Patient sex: M
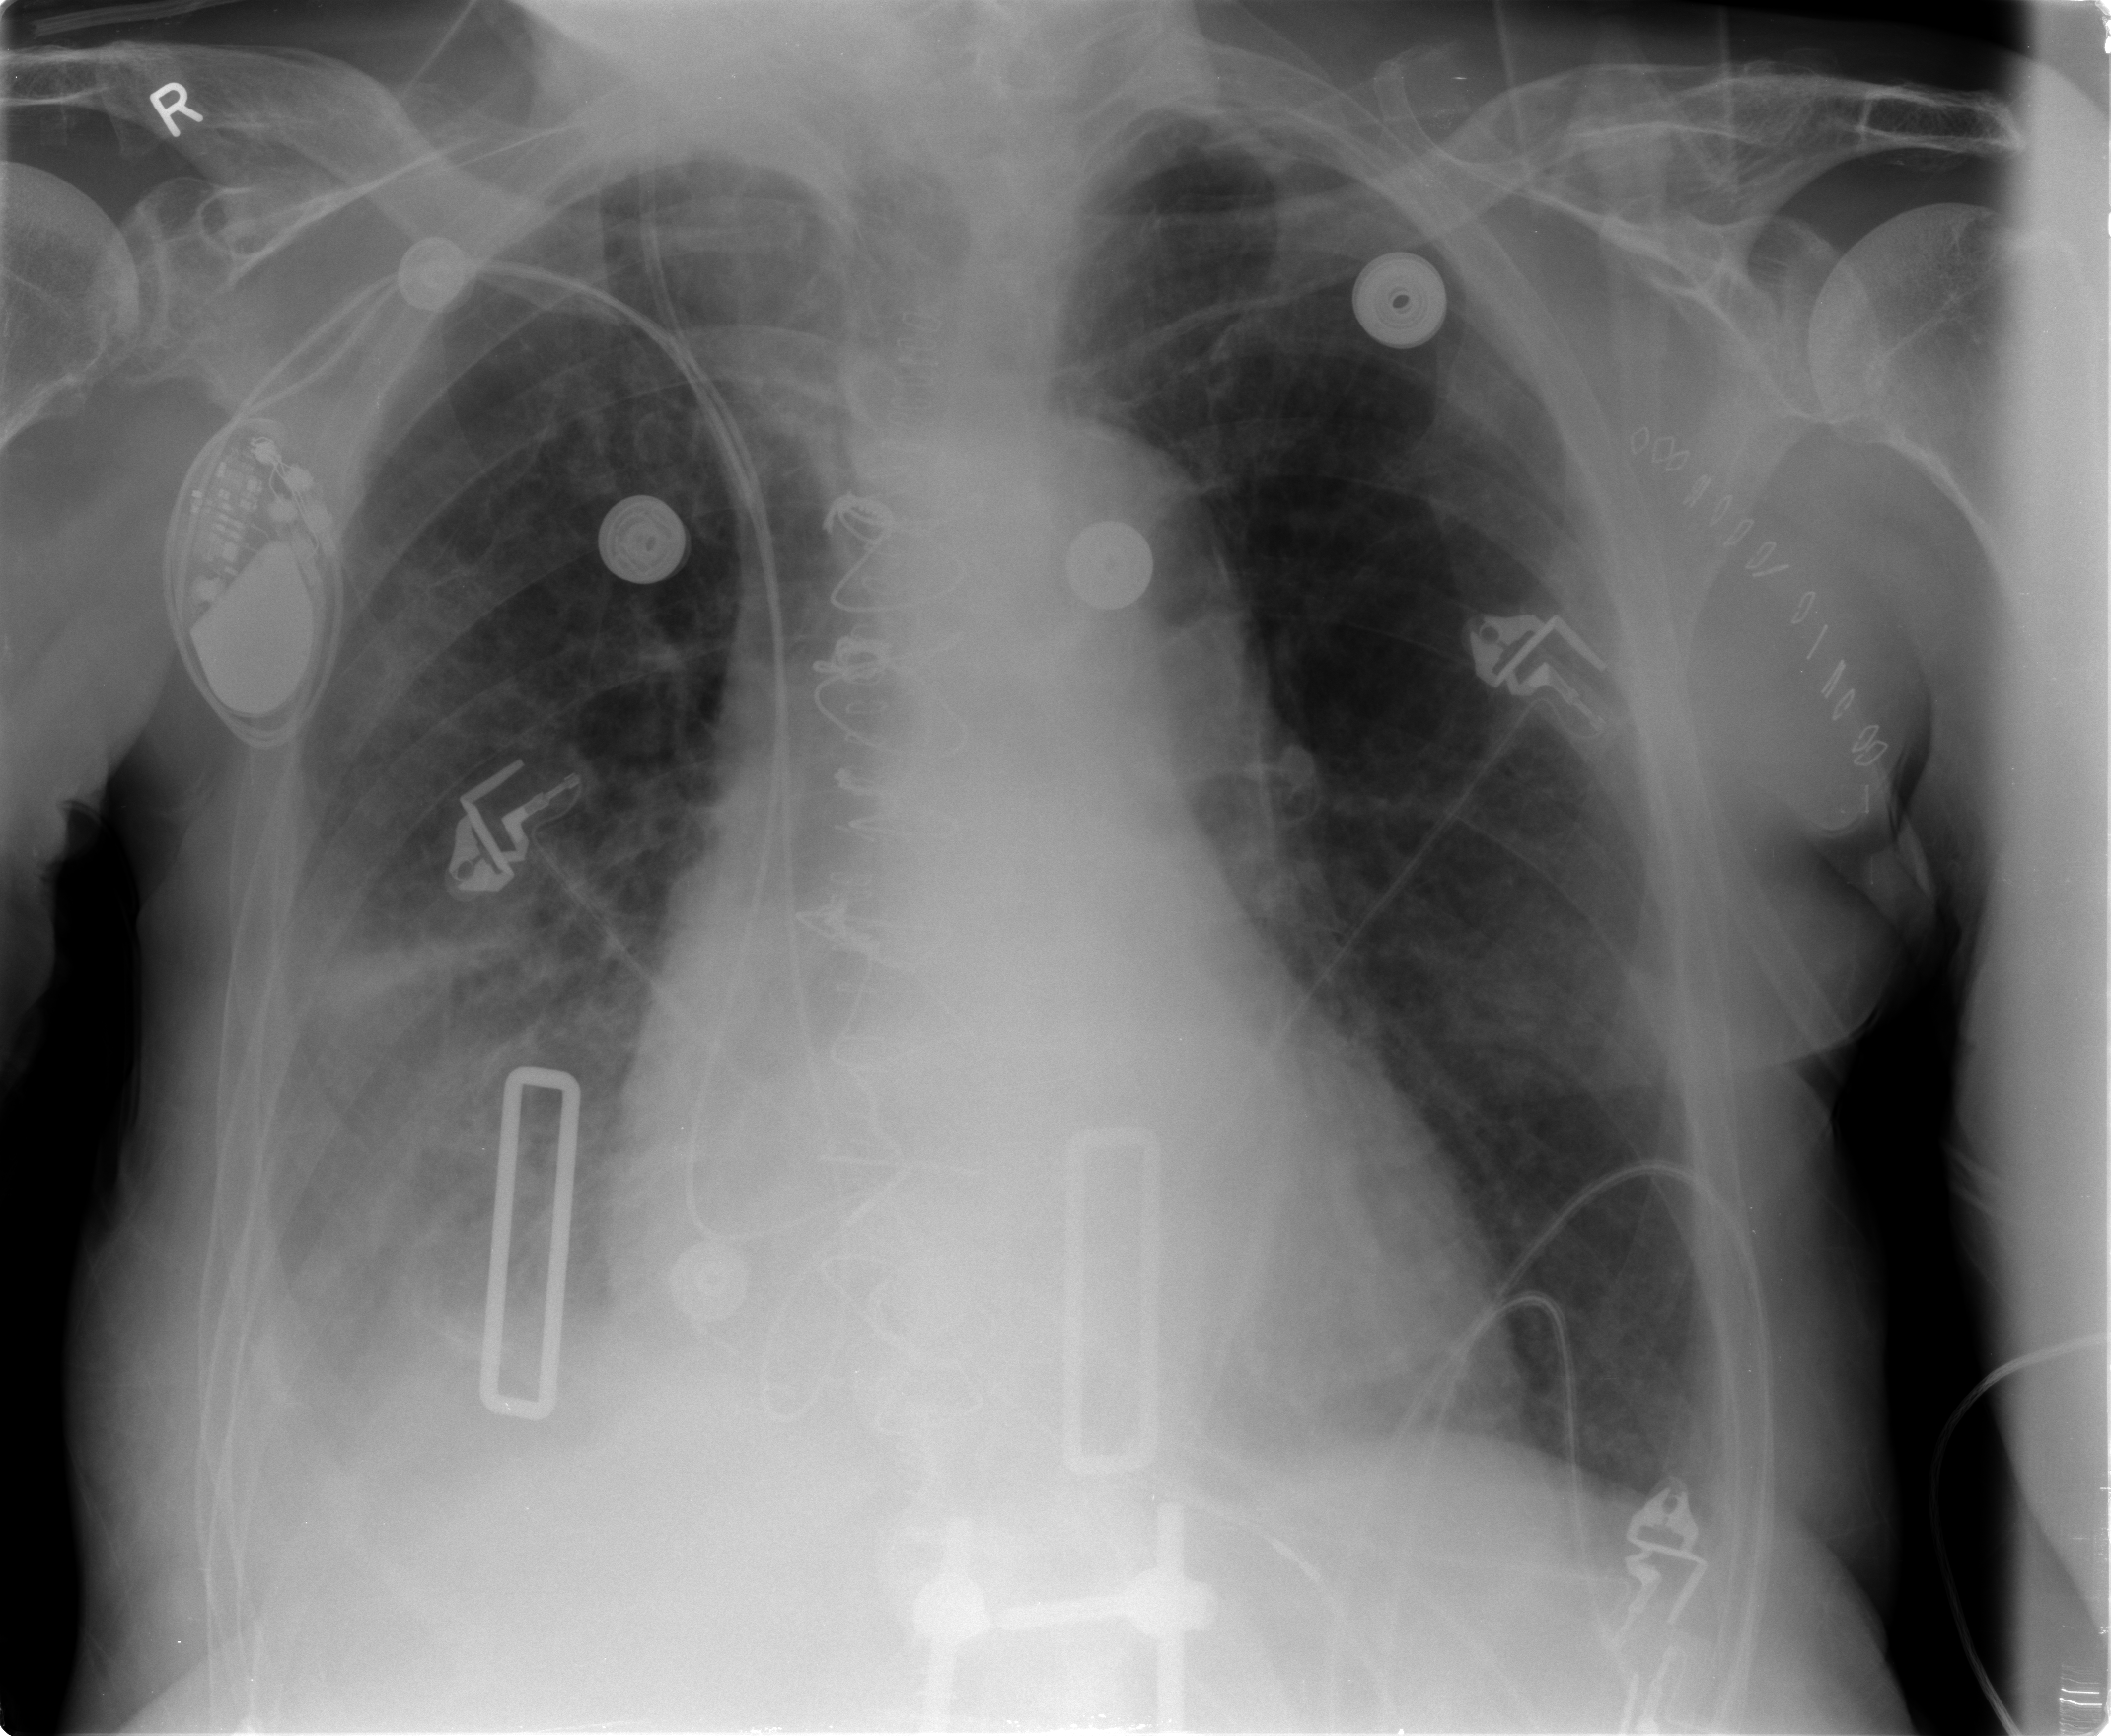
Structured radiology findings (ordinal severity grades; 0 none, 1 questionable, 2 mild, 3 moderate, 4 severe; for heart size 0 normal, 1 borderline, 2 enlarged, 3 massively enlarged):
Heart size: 2
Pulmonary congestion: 3
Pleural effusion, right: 2
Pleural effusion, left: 0
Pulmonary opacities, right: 0
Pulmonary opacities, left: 0
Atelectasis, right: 2
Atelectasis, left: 0